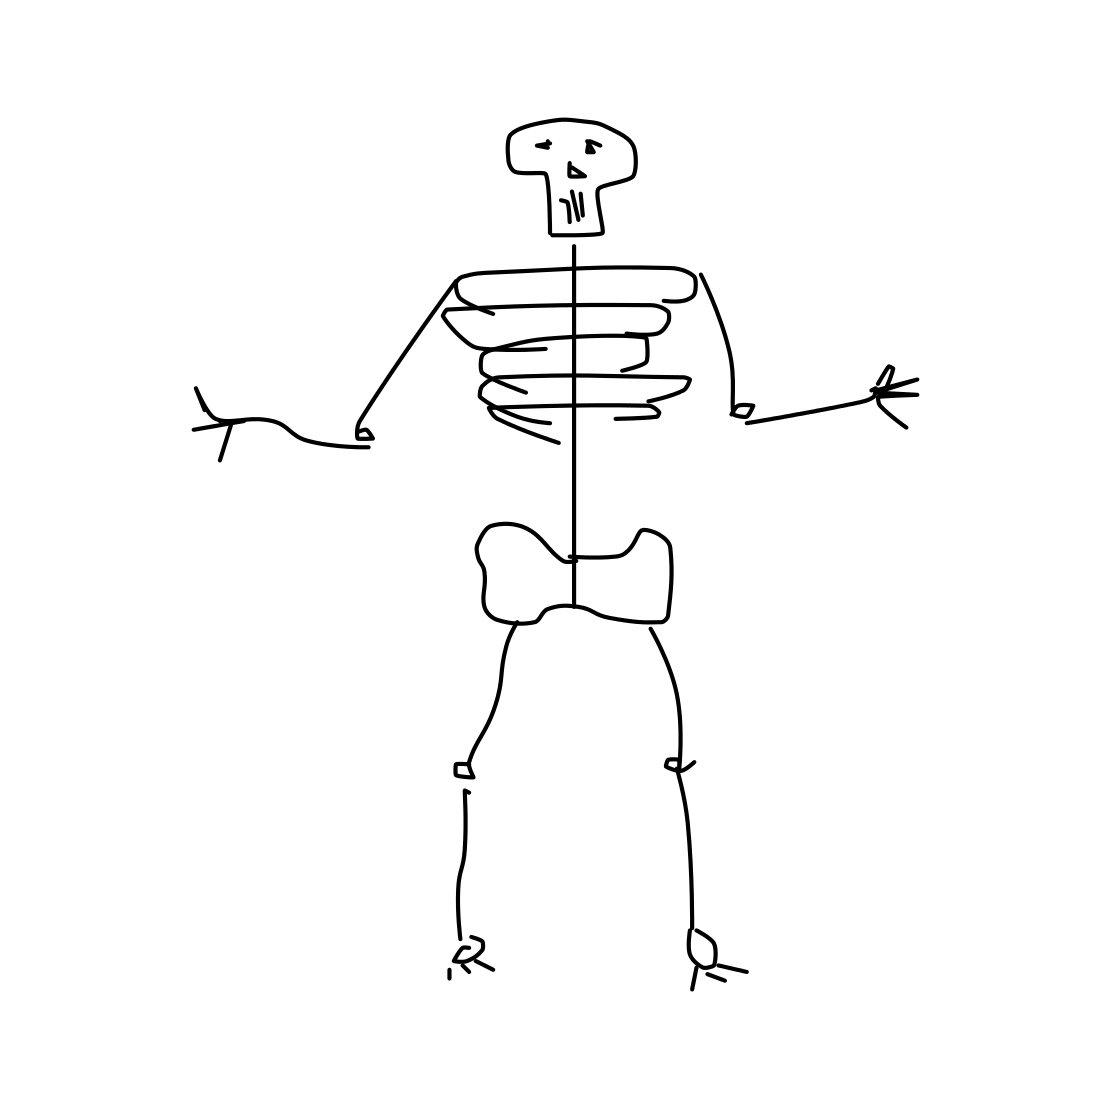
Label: human-skeleton